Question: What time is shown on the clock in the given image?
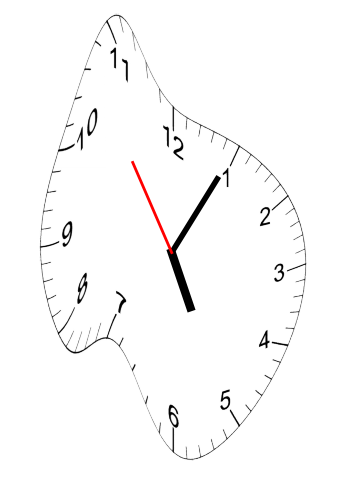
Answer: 05:04:54